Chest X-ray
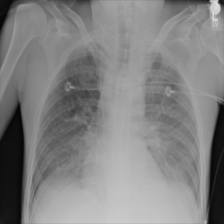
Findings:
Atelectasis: negative
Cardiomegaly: negative
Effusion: negative
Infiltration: negative
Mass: negative
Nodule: negative
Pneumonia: negative
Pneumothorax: negative
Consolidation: negative
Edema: positive
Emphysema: negative
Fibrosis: negative
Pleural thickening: negative
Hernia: negative